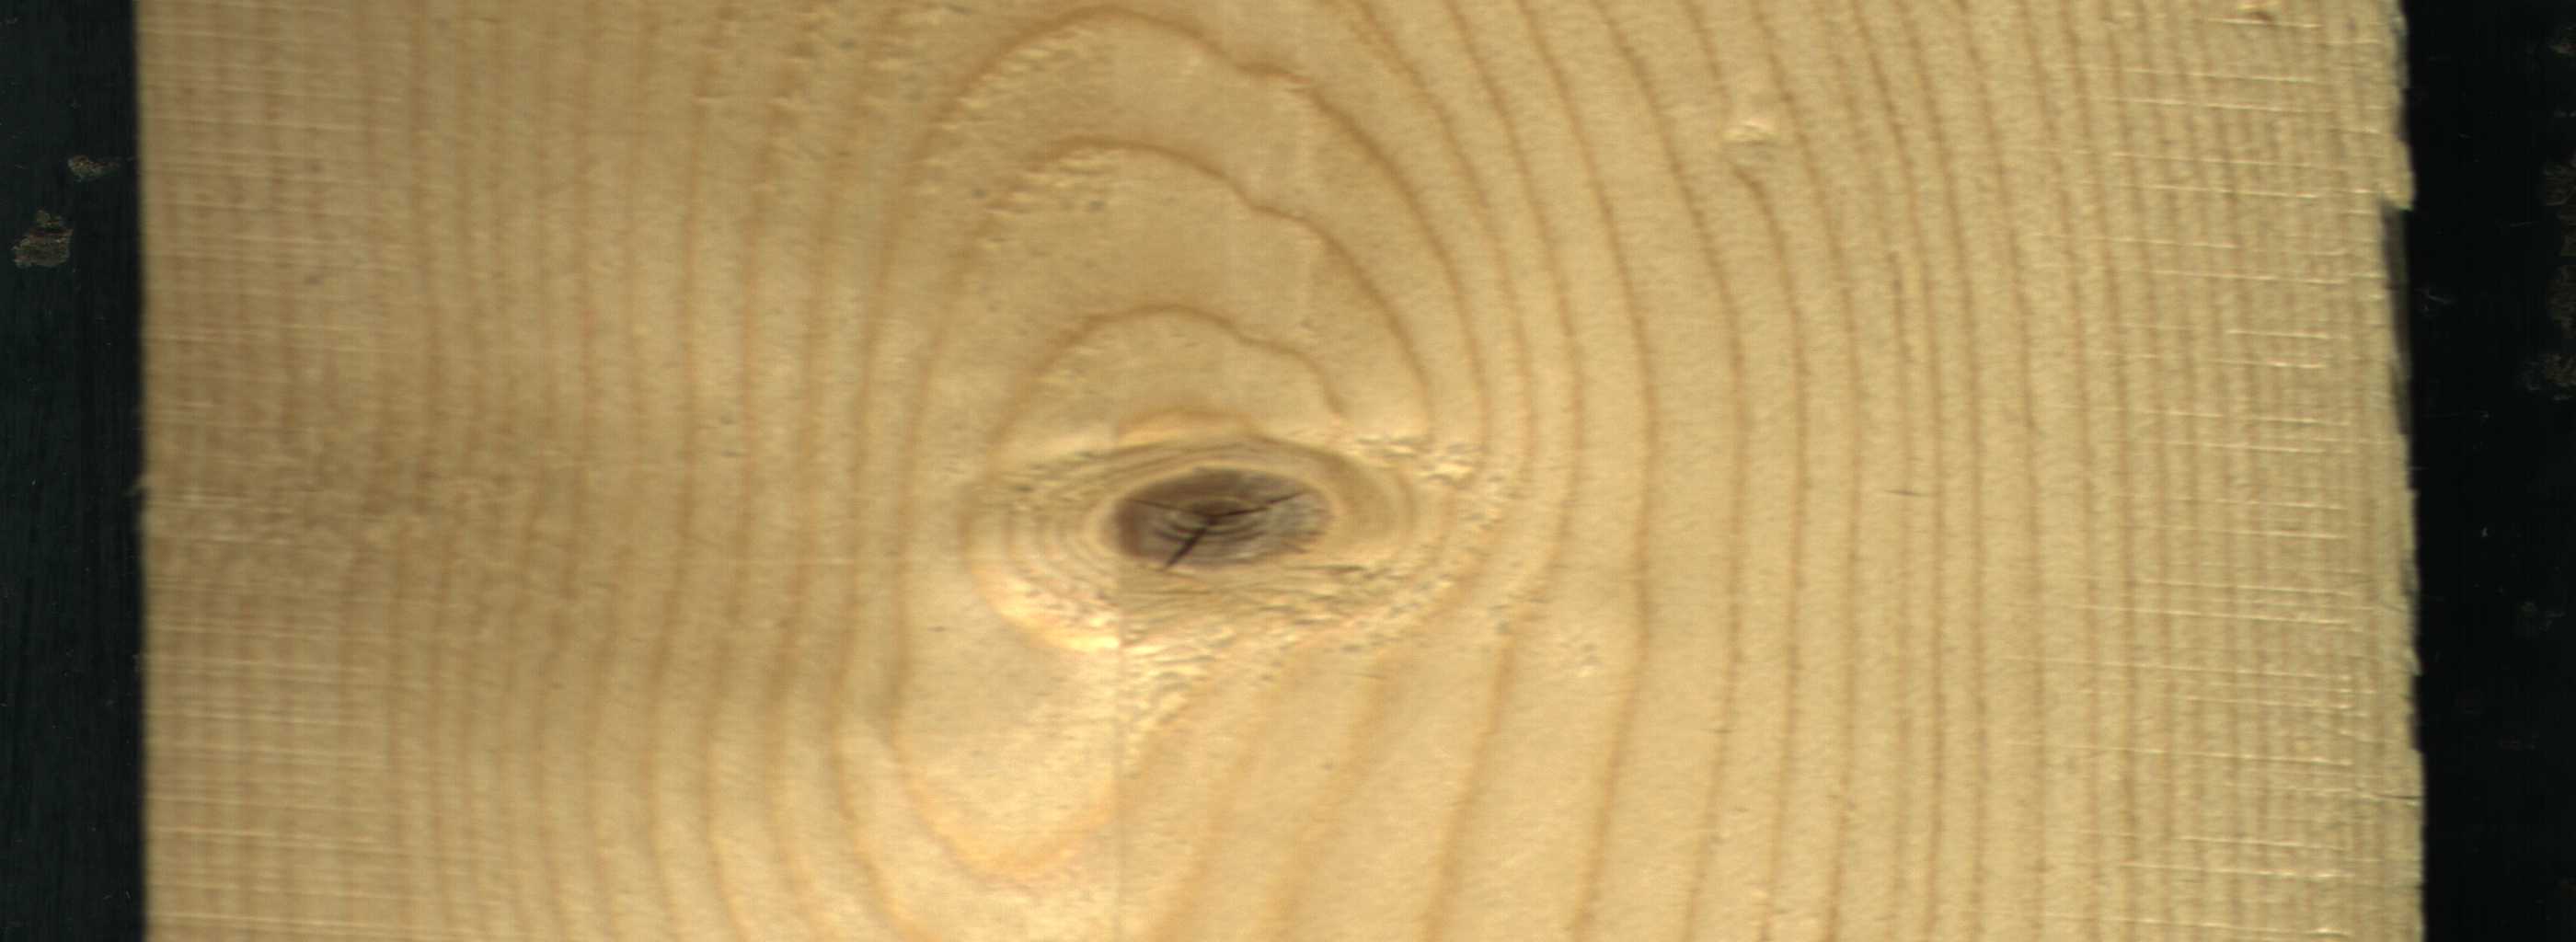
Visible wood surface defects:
knot_with_crack